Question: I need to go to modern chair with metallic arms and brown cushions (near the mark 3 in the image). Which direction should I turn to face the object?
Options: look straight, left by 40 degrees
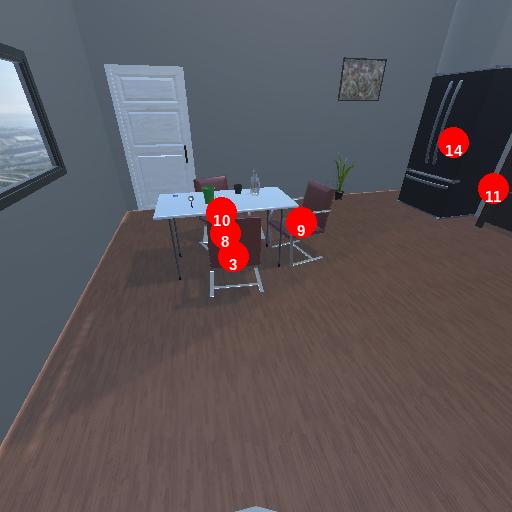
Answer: look straight